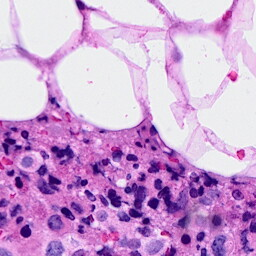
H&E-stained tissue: Breast